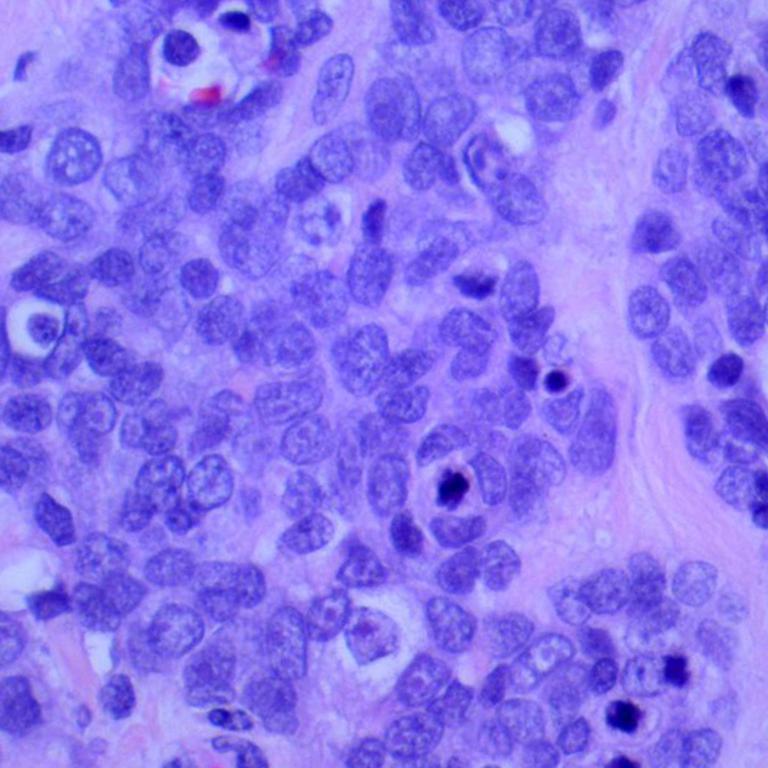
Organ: lung
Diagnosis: squamous carcinomas